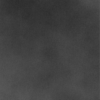
Label: dusty